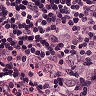
Metastatic tissue present: yes